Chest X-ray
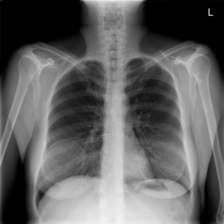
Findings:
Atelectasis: negative
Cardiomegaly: negative
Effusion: negative
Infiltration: negative
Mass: negative
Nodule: negative
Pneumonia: negative
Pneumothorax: negative
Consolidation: negative
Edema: negative
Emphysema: negative
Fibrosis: positive
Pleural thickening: negative
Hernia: negative